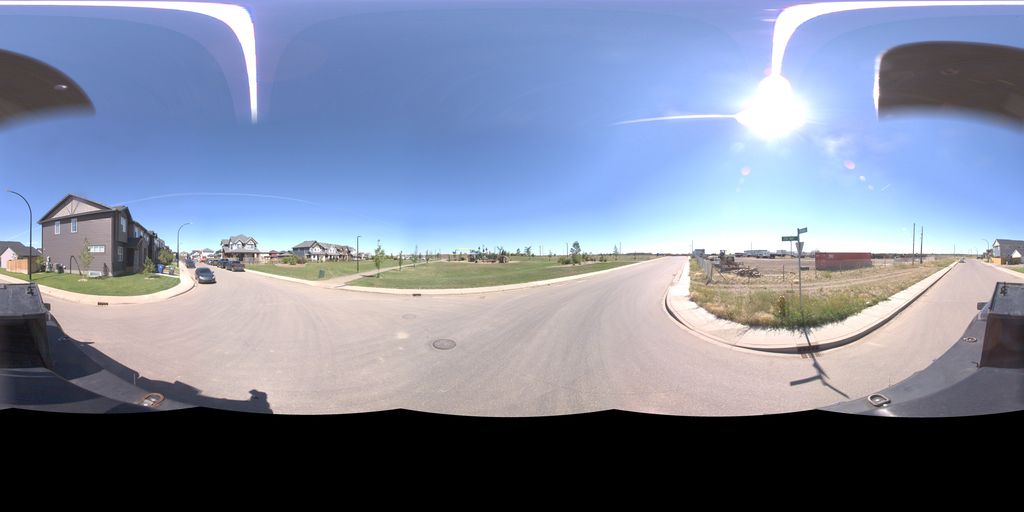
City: saskatoon